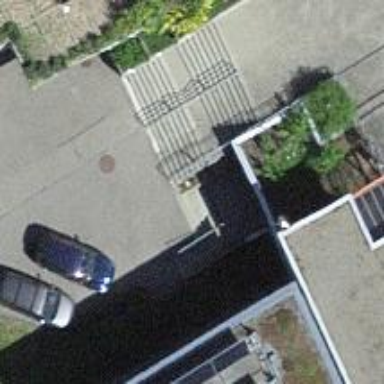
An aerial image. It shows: Road with steps.